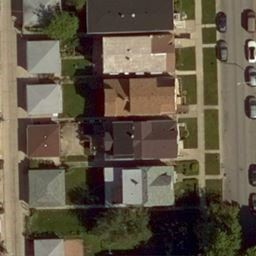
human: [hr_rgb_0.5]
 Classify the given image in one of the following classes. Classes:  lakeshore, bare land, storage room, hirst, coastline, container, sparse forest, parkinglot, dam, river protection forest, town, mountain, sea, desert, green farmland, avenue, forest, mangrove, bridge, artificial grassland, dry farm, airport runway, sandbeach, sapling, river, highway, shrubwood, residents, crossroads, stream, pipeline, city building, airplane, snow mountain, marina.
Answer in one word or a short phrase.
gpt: residents